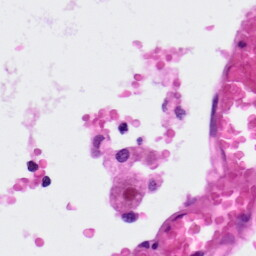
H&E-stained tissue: Lung